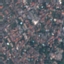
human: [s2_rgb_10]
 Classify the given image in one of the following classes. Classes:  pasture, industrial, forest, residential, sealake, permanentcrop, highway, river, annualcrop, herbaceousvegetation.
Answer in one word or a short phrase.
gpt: Residential